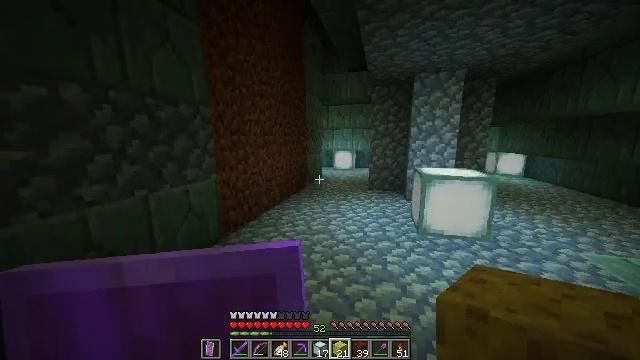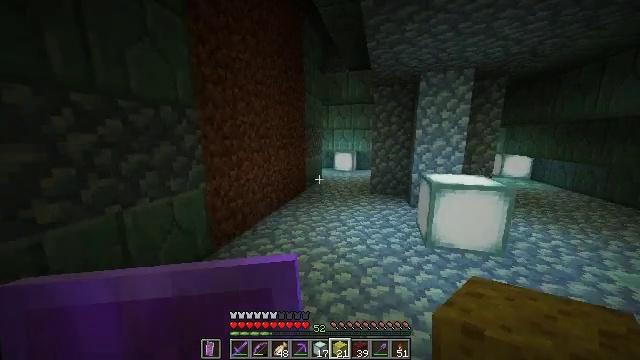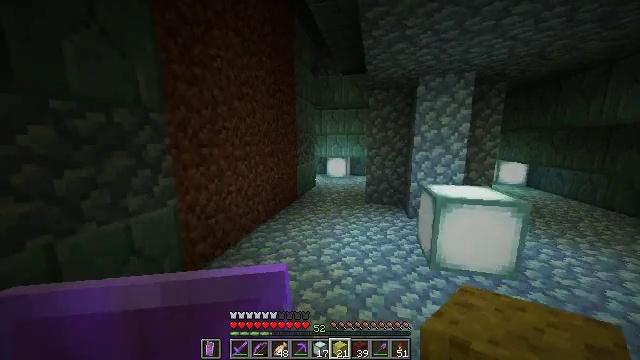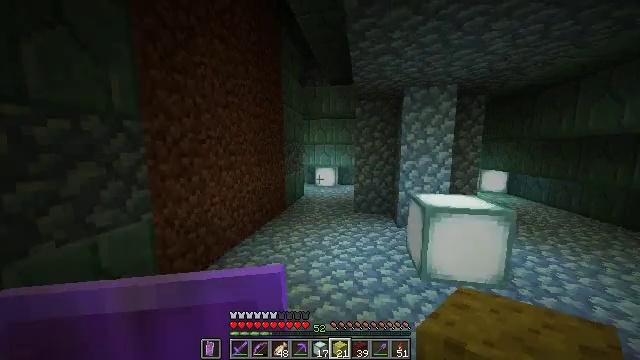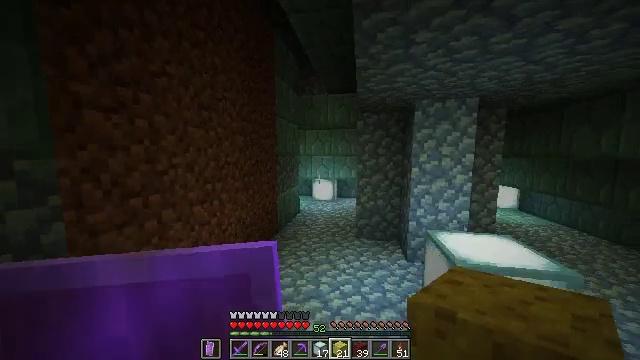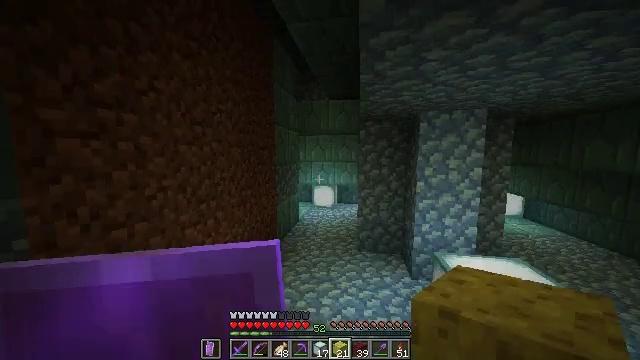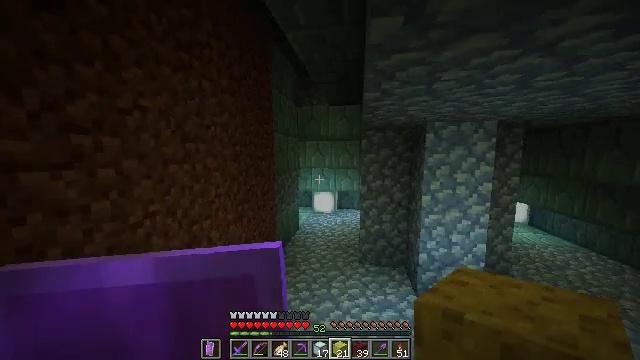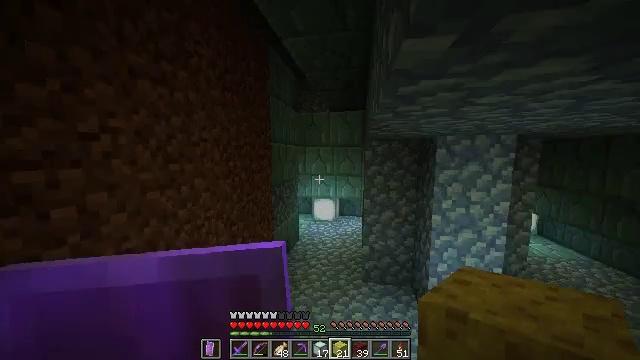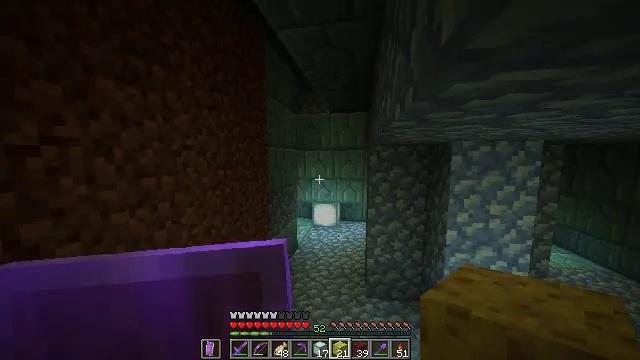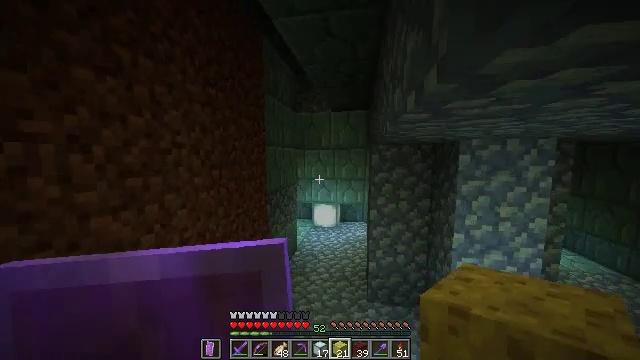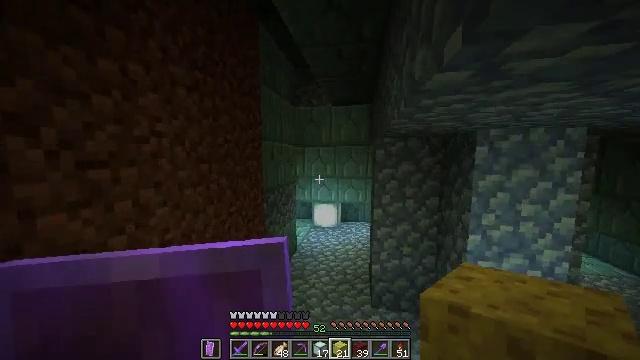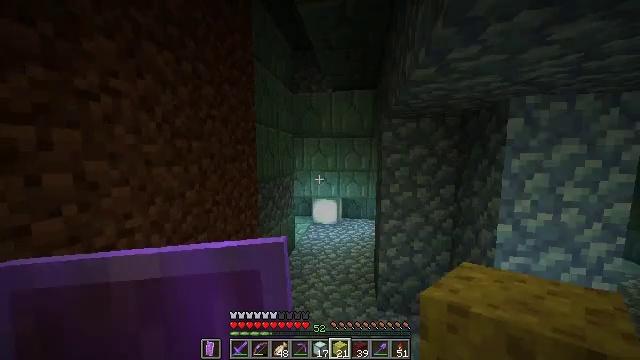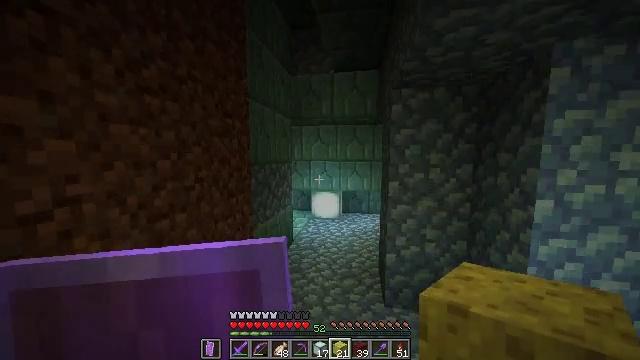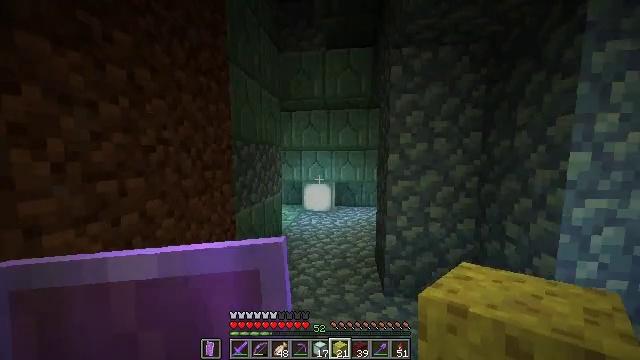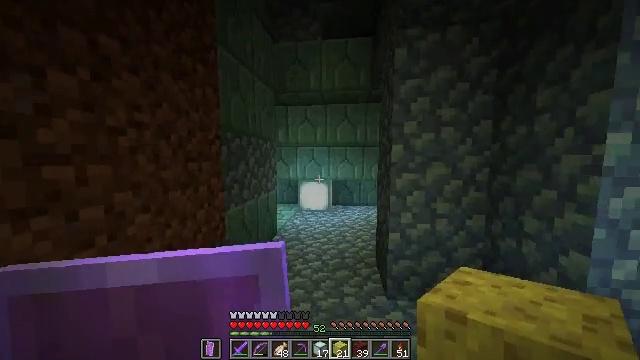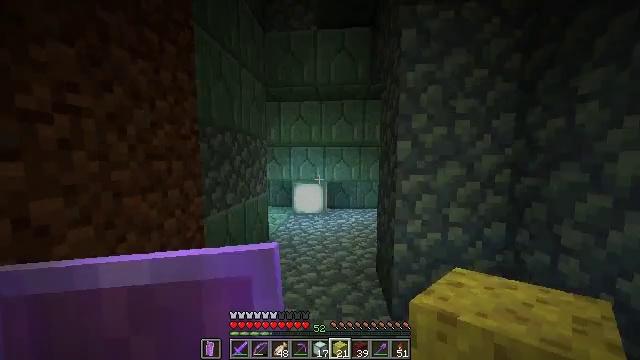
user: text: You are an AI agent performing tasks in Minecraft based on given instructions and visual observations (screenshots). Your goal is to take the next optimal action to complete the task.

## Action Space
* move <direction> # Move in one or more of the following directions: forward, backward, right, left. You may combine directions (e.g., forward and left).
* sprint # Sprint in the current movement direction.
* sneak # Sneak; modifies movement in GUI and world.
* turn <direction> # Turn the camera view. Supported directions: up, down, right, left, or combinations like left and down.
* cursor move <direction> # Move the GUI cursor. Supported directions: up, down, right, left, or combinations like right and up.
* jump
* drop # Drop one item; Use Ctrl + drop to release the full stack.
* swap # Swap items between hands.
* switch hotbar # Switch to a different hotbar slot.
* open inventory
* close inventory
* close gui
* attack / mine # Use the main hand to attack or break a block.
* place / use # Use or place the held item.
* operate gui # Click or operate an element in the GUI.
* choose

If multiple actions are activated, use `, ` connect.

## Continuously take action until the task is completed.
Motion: motion action
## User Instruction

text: Use materials to craft a sea lantern.
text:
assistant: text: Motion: move forward, sprint
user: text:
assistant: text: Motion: move forward, sprint, turn right and up
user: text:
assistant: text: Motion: move forward, sprint, turn right and up
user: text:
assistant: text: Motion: move forward, sprint, jump
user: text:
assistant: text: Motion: move forward, sprint, jump
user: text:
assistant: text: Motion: move forward, sprint, jump
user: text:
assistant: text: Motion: move forward, sprint, jump
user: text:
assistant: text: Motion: move forward, sprint, jump
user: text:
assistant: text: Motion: move forward, sprint, jump
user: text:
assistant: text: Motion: move forward, sprint
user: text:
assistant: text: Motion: move forward, sprint
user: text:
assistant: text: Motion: move forward, sprint
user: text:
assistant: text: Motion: move forward, sprint, turn right
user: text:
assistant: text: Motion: move forward, sprint
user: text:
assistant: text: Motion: move forward, sprint, turn right
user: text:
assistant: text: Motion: move forward, sprint
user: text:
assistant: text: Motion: move forward, sprint
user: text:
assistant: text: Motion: move forward, sprint
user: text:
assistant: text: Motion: move forward, sprint, turn left
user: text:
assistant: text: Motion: move forward, sprint, turn left
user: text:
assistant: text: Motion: move forward, sprint, turn left
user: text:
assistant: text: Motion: move forward, sprint, turn left
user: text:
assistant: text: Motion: move forward, sprint, turn left
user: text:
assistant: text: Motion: move forward and move right, sprint, turn left
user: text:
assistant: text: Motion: move forward and move right, sprint, turn left
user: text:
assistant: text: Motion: move forward and move right, sprint, turn left
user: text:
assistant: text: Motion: move forward and move right, sprint, turn left
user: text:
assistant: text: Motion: move forward and move right, sprint
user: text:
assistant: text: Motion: move forward and move right, sprint
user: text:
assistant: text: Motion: move forward and move right, sprint, turn left